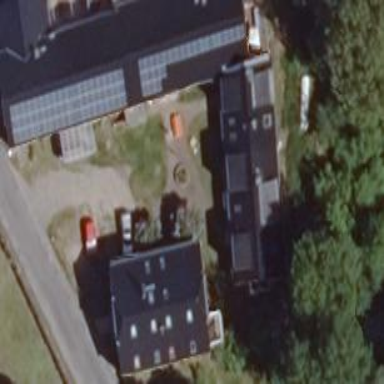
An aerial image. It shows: Farm auxiliary building with gabled roof.